Question: I want to draw chart like this image what is the best framework to do that and what is the type of this chart I don't think this is line chart?

I want a chart that can draw certain x and between 2 different y which chart can do that for me?
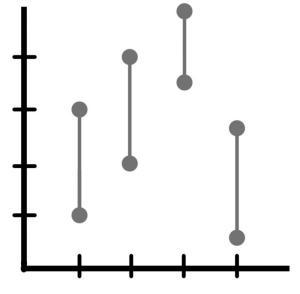
Answer: You may take a look <URL>.
This is a demo which is pretty similar to your chart: <URL>